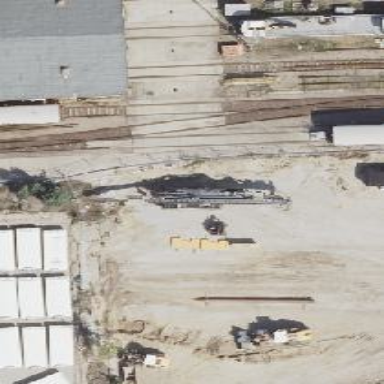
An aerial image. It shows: Railway yard used for servicing trains.